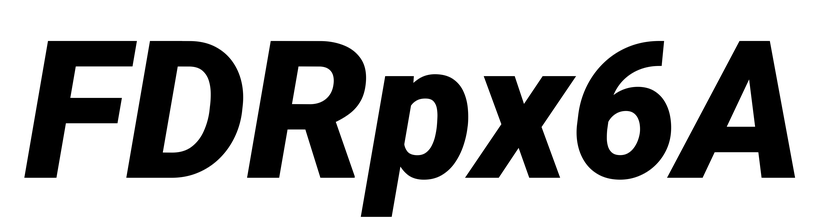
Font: Roboto-Italic_Black_Italic